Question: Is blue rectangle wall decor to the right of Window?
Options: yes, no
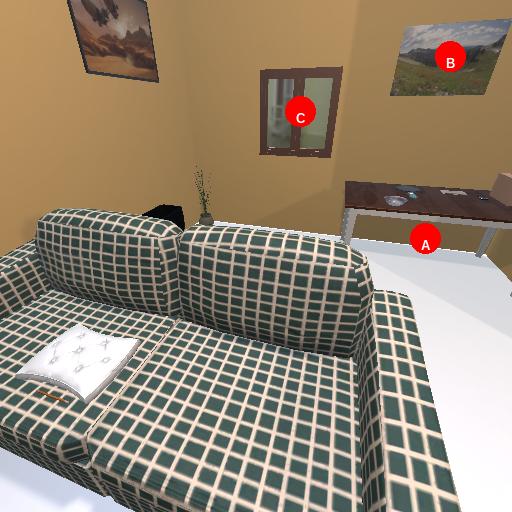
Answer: yes